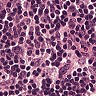
Metastatic tissue present: no